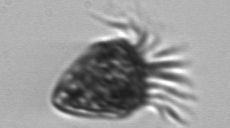
Label: Strombidium_morphotype2